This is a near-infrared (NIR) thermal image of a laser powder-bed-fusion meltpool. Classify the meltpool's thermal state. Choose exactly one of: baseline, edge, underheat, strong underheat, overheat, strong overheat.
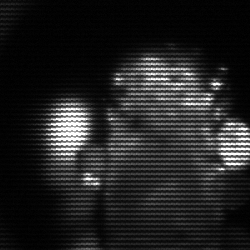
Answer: strong underheat